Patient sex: F
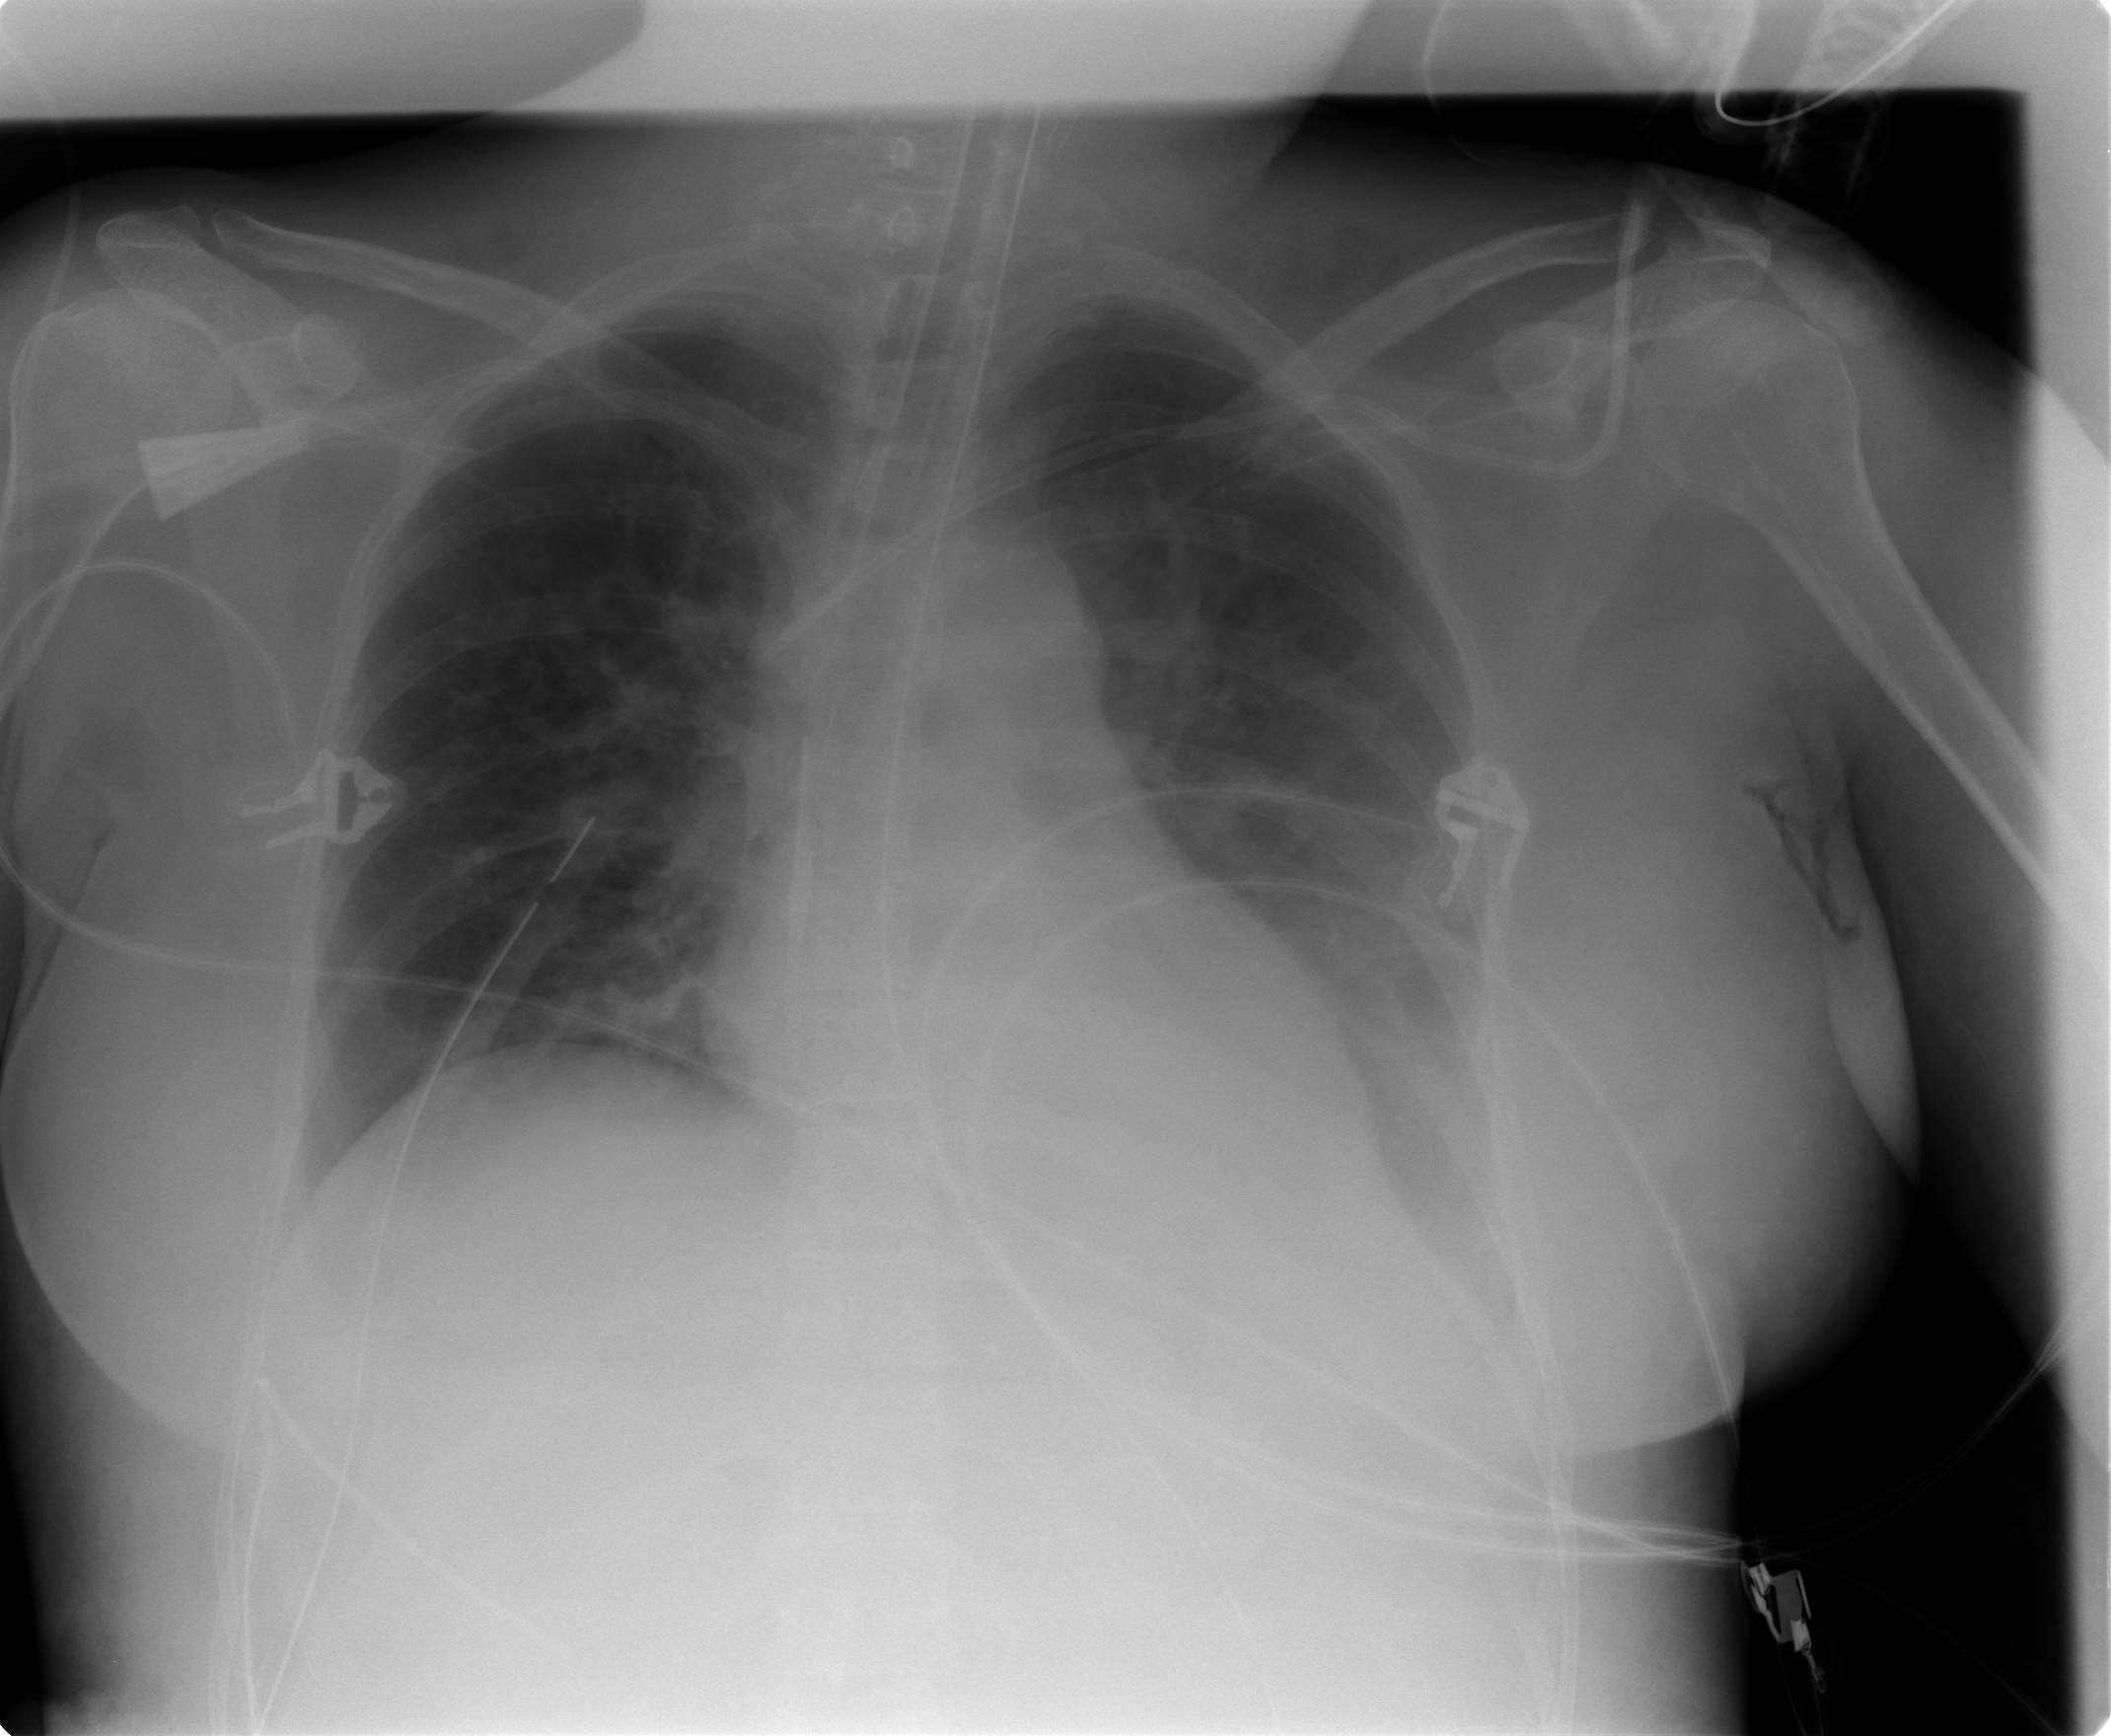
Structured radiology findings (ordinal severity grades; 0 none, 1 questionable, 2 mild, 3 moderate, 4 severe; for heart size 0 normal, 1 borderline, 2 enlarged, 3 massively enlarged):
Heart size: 0
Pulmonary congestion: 2
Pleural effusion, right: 0
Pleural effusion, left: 2
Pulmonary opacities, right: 0
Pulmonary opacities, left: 0
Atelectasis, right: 2
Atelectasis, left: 2